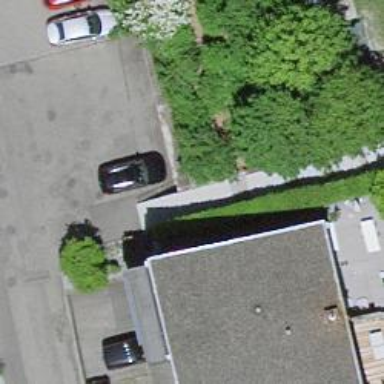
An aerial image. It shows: Garage.